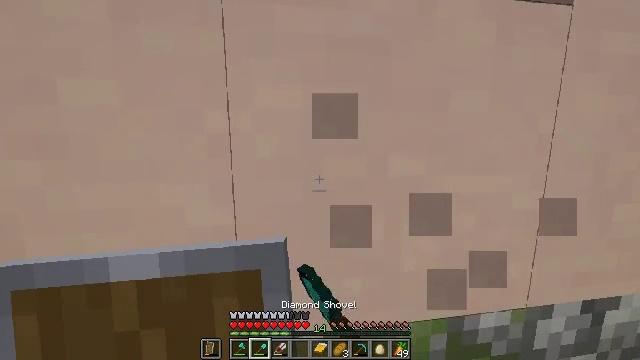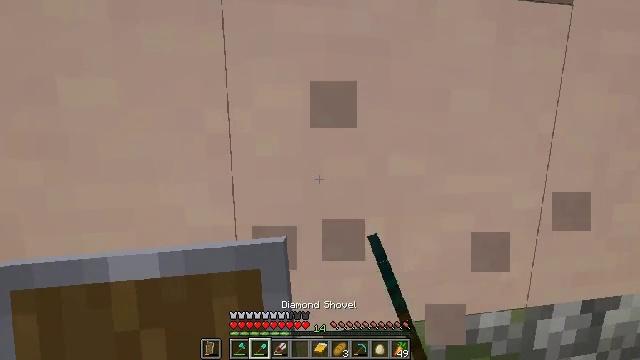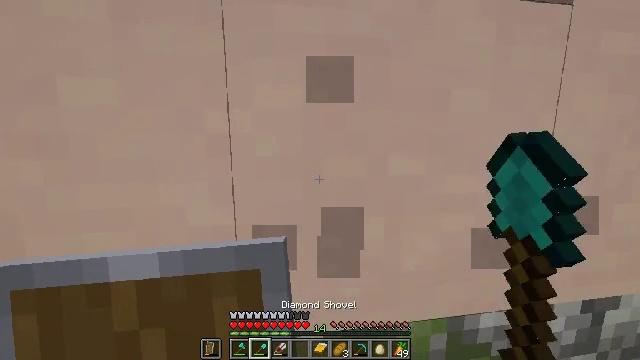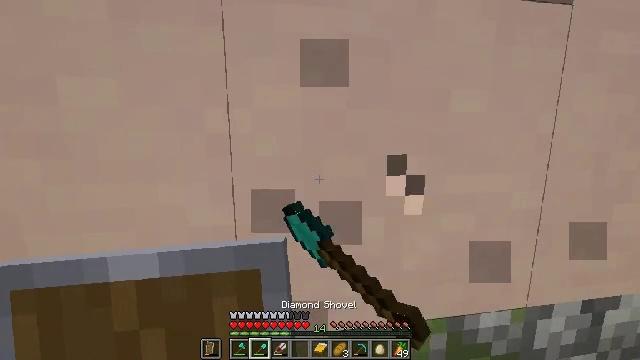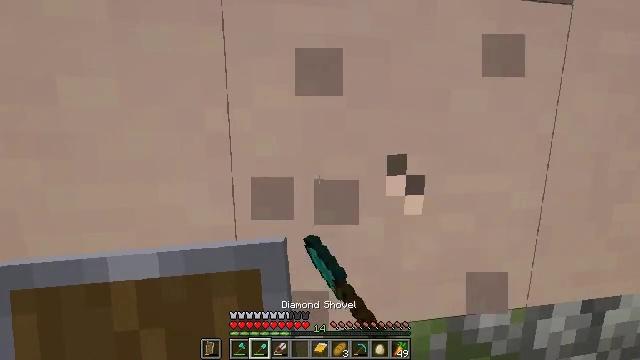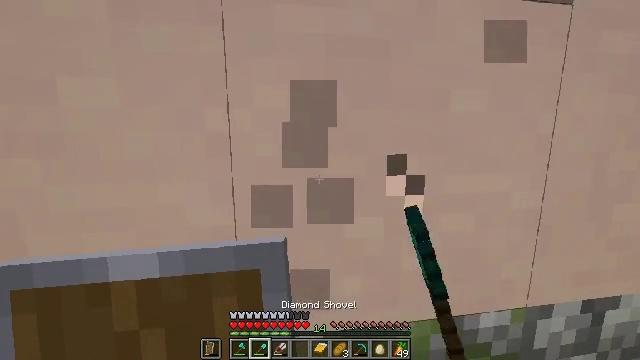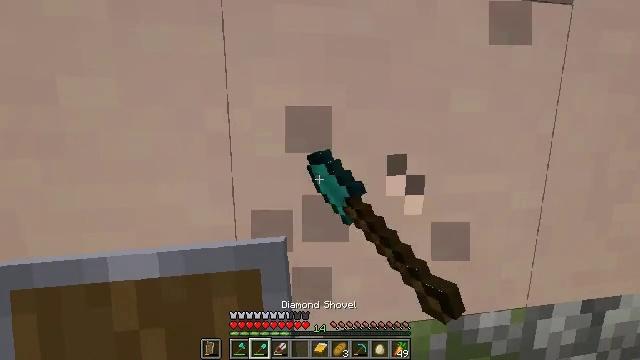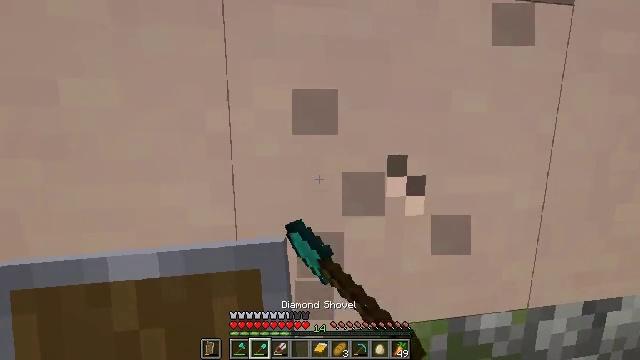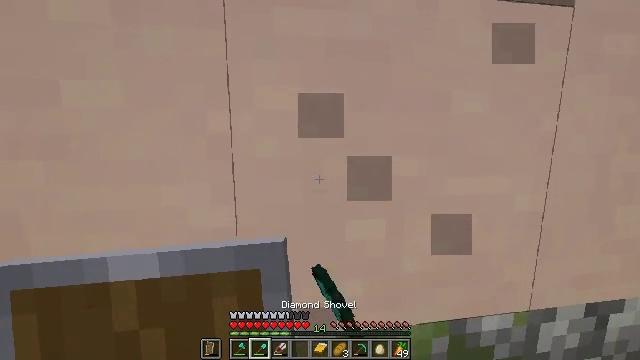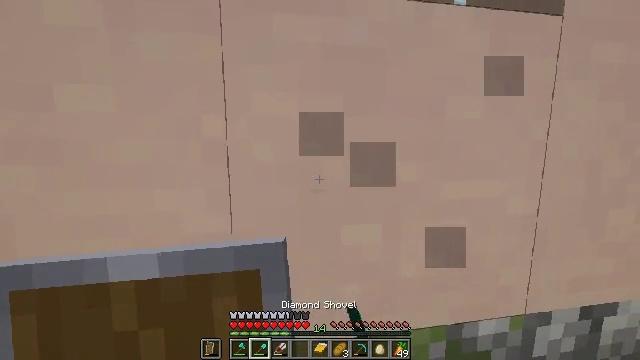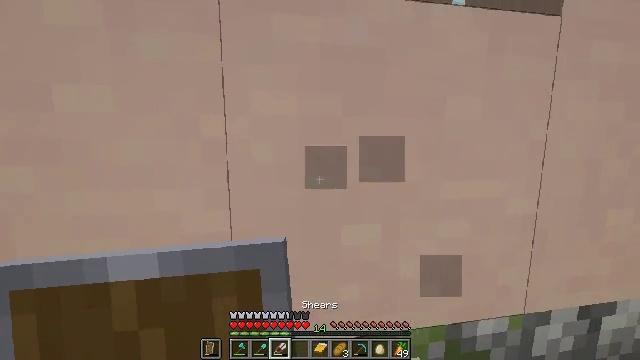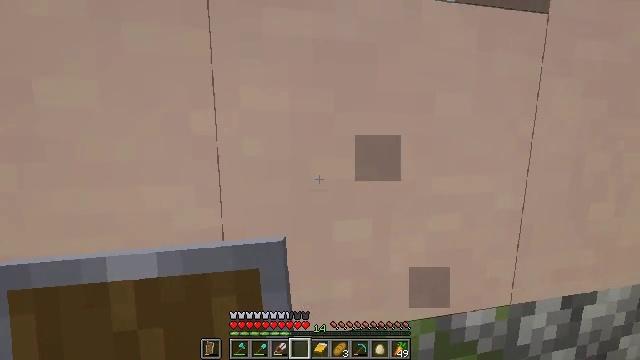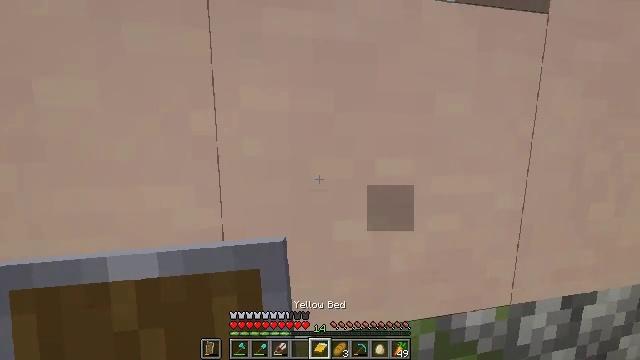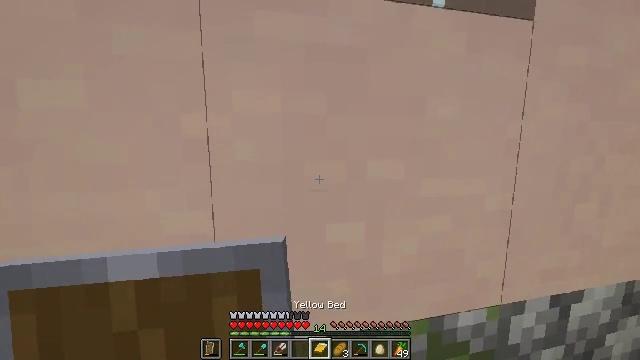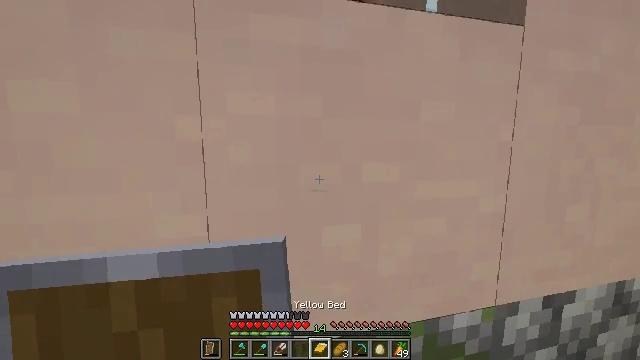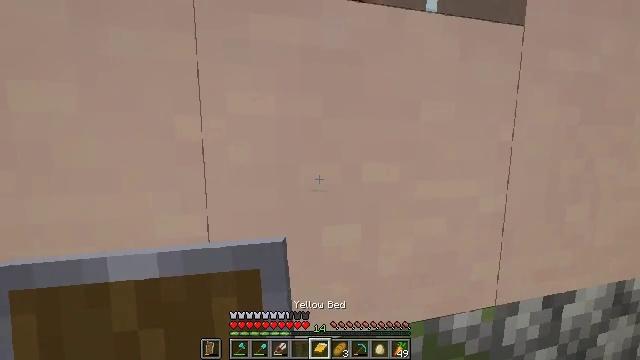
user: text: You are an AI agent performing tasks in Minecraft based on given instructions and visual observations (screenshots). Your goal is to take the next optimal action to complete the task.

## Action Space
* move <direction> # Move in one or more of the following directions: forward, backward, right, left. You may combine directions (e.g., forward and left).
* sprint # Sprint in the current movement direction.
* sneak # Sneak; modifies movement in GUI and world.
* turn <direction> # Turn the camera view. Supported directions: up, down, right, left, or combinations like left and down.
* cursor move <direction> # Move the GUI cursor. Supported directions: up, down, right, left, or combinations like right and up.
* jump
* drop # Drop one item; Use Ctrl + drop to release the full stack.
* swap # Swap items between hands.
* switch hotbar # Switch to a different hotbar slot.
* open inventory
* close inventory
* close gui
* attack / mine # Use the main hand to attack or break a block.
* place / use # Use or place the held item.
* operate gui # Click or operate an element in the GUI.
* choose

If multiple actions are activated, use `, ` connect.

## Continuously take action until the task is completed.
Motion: motion action
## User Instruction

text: Attack the white terracotta to collect it.
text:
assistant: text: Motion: attack / mine
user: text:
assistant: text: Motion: attack / mine
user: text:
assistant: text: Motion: attack / mine
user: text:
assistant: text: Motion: attack / mine
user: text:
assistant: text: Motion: attack / mine
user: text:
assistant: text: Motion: attack / mine
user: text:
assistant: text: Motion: attack / mine
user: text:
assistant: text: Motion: no_op
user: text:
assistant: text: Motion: turn up
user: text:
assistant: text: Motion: no_op
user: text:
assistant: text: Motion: turn right
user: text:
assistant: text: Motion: no_op
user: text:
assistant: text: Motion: turn right
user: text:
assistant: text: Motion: turn right
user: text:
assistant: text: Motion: no_op
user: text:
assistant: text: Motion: no_op
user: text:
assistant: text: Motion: no_op
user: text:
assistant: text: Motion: no_op
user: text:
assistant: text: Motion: no_op
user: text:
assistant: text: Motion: no_op
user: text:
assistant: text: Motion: no_op
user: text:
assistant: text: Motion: turn left and up
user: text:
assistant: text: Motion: turn left and up
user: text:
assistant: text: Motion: attack / mine
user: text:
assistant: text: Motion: turn left, attack / mine
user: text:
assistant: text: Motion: attack / mine
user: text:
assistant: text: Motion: attack / mine
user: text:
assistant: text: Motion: attack / mine
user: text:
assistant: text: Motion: attack / mine
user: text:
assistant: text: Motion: attack / mine